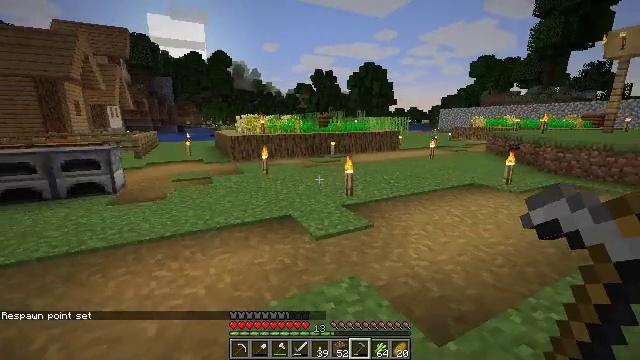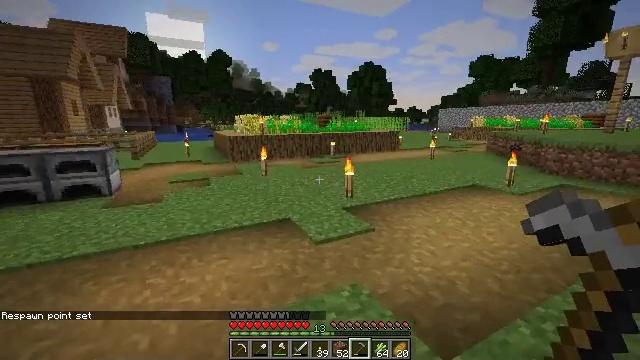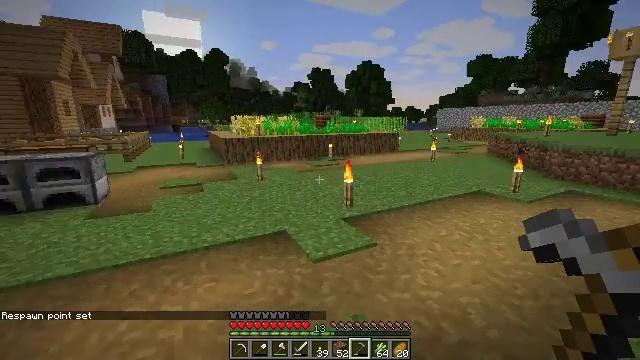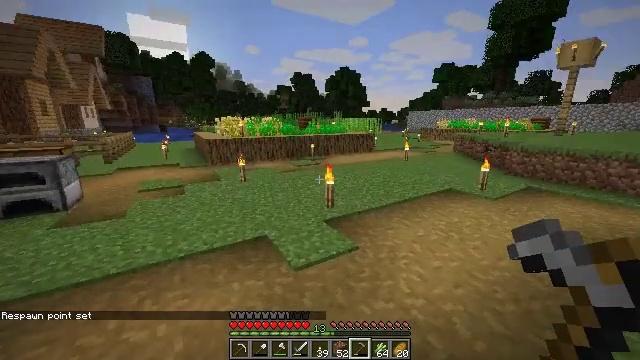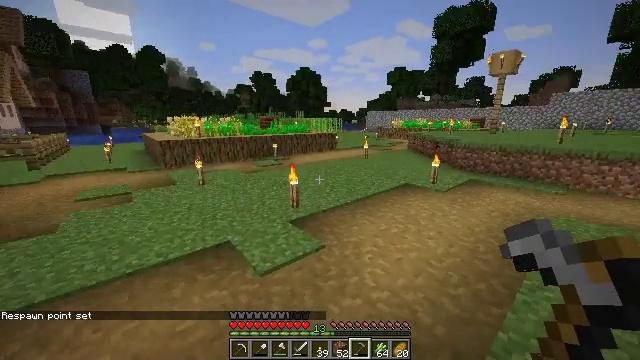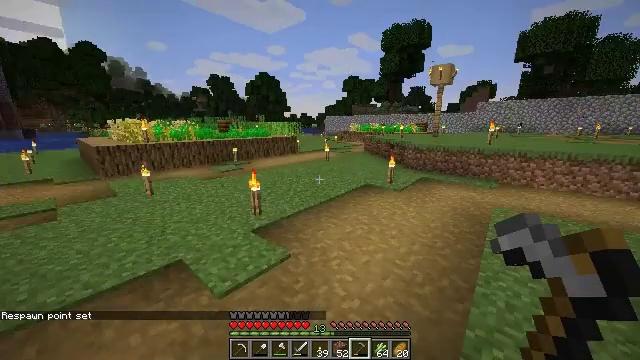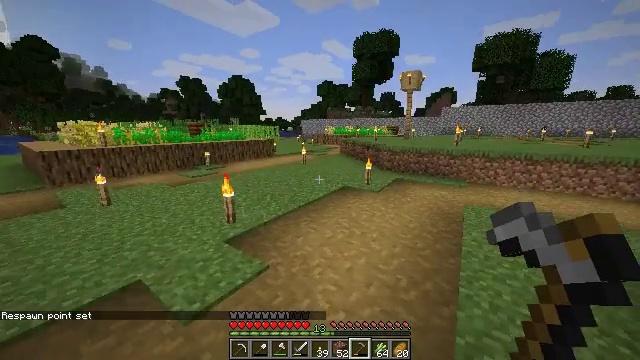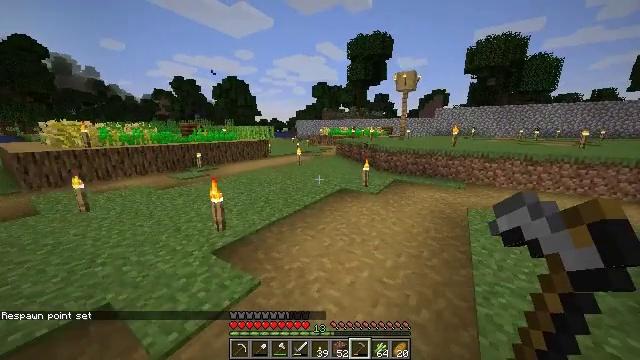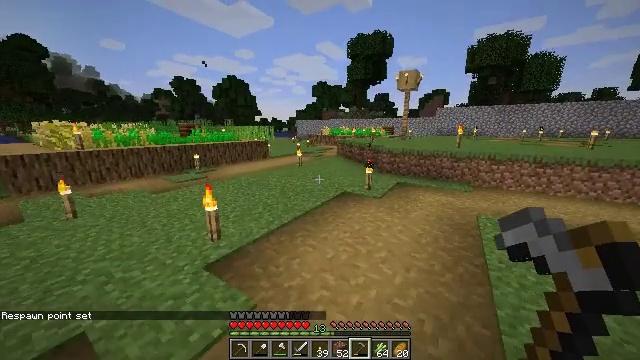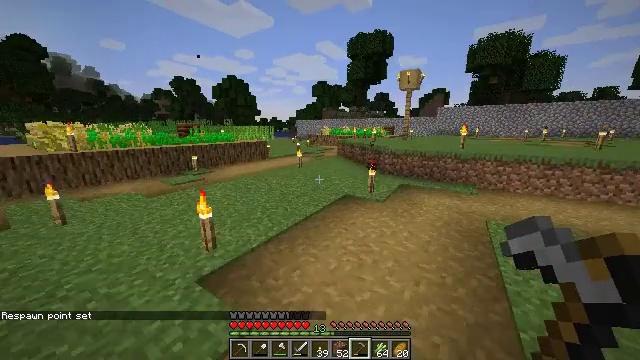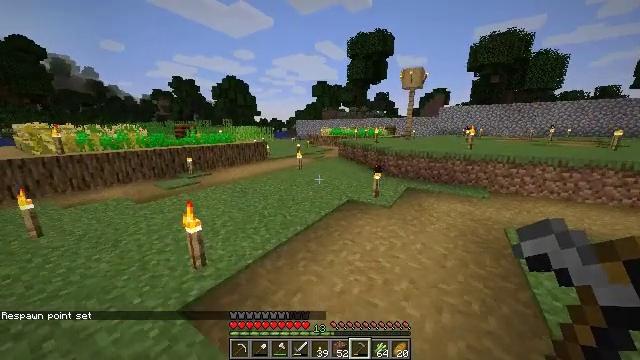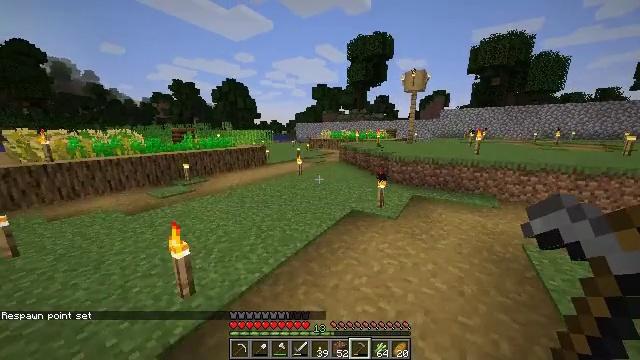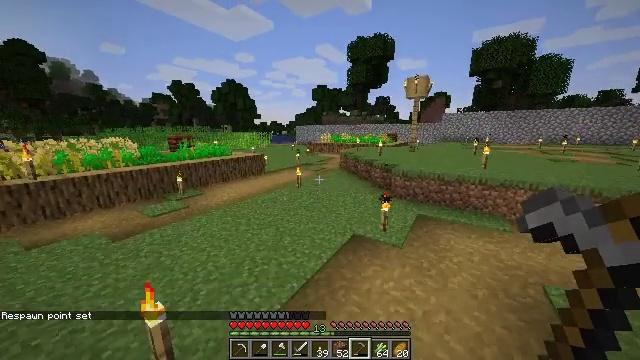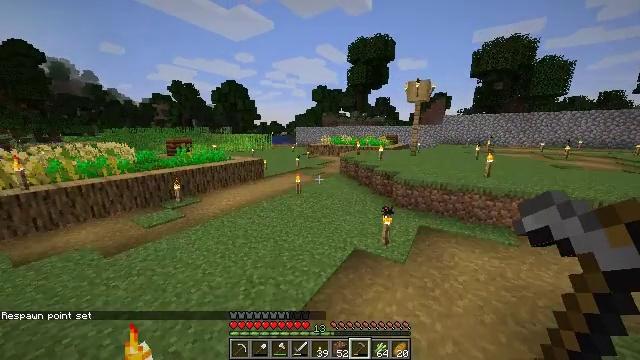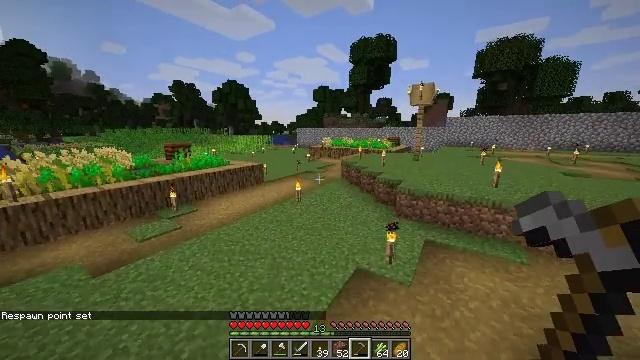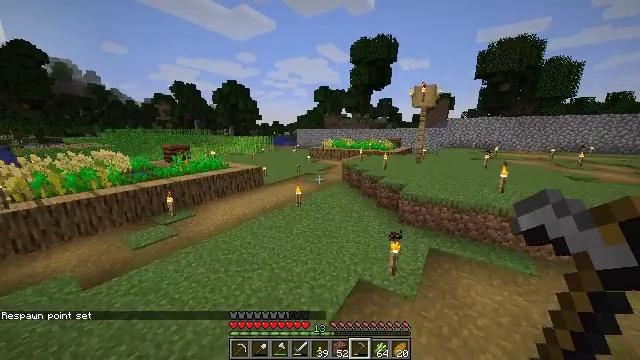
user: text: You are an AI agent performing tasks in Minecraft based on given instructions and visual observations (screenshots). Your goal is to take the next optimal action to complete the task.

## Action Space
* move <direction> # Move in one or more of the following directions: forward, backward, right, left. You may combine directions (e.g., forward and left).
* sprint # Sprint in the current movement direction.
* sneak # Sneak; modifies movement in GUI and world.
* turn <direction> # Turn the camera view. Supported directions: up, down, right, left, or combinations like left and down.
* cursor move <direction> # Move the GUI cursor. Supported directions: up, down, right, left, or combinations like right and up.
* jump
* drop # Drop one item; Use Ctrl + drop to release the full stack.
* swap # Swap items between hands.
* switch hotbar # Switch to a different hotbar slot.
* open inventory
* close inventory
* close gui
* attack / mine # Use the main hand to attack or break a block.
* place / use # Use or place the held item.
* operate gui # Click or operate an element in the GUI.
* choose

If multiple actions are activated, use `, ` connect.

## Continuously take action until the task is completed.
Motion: motion action
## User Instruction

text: Collect sugar cane near water sources.
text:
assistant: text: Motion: move forward
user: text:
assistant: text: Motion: move forward, sprint
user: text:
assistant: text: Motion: move forward, sprint, turn right
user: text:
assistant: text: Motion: move forward, sprint, turn right
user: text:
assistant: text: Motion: move forward, sprint, turn right
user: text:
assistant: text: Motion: move forward, sprint, turn right
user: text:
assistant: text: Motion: move forward, sprint, turn right
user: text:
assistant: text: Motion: move forward, sprint
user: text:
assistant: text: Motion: move forward, sprint
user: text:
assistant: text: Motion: move forward, sprint
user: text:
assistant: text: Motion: move forward, sprint, jump
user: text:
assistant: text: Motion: move forward, sprint, jump
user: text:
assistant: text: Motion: move forward, sprint, jump
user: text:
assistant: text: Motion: move forward, sprint, jump
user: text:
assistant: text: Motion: move forward, sprint, jump
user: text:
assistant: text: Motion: move forward, sprint, jump
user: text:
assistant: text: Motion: move forward, sprint, jump
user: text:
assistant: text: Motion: move forward, sprint, jump
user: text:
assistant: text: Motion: move forward, sprint, jump
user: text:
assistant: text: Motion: move forward, sprint, turn left, jump
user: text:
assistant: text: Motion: move forward, sprint, turn left, jump
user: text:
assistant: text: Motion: move forward, sprint, jump
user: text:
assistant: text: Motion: move forward, sprint, jump
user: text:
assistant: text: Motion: move forward, sprint, turn left, jump
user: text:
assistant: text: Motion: move forward, sprint, turn left, jump
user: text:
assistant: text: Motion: move forward, sprint, turn left, jump
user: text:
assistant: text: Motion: move forward, sprint, jump
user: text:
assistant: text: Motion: move forward, sprint, jump
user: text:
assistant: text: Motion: move forward, sprint, jump
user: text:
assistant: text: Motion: move forward, sprint, jump